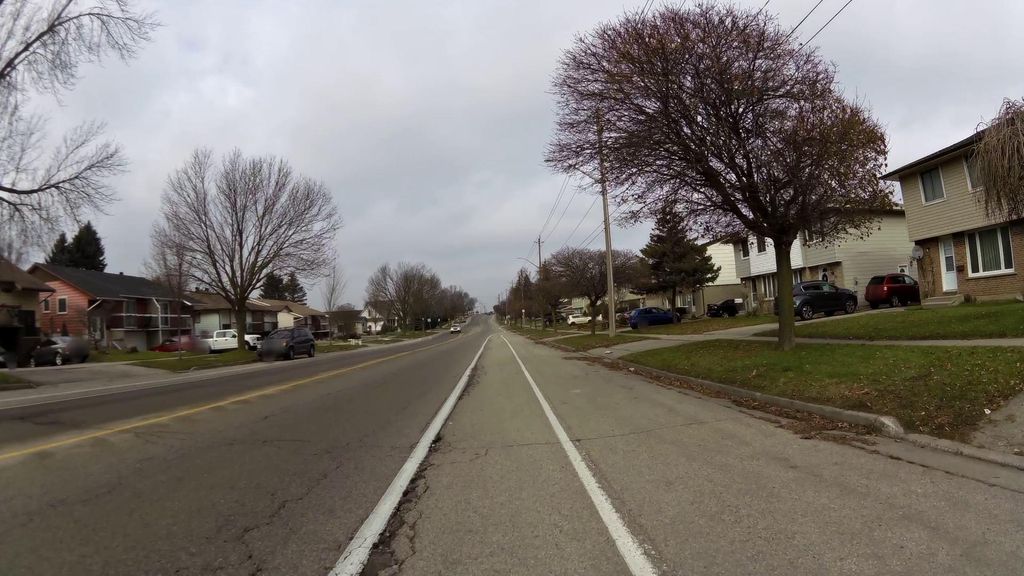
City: kitchener-waterloo